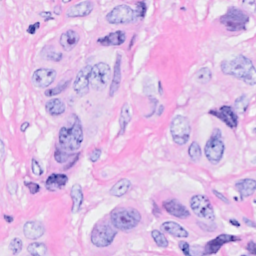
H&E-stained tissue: Breast